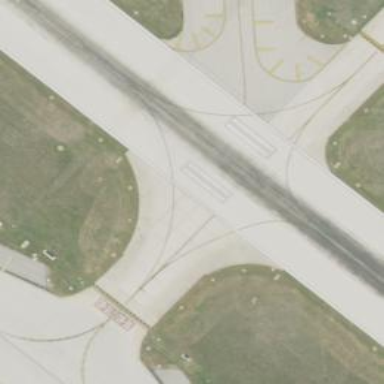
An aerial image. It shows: View of taxiway at the airport.